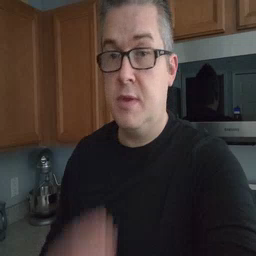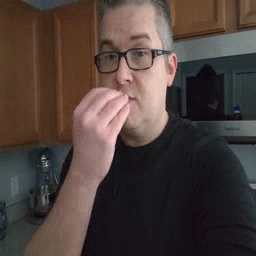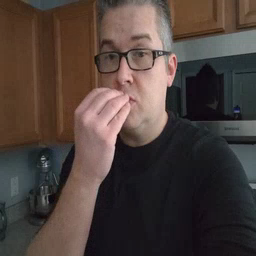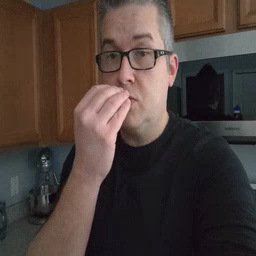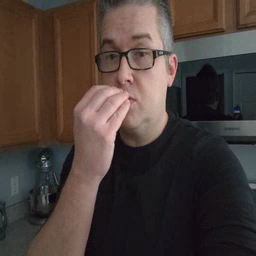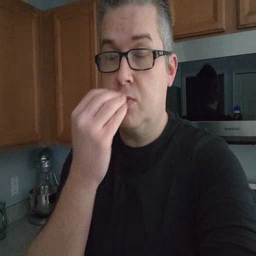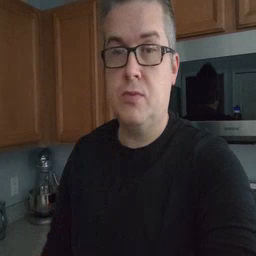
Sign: food